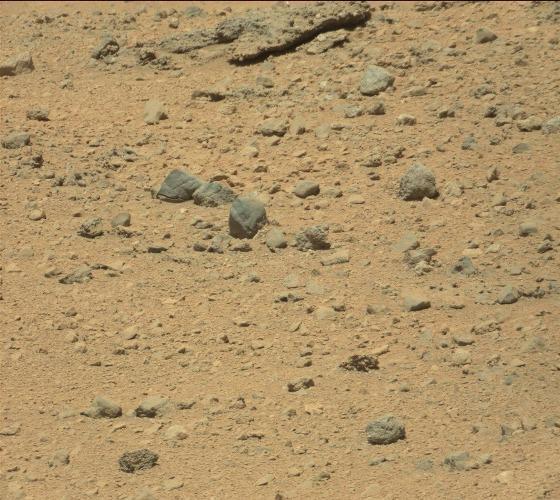
Terrain classes present: Gravel / Sand / Soil, Rock, Shadow